Question:
Im currently working on a project which is based on Onion Architecture . The above image Shows the Solution.
In the Infrastructure We have External Service . But the WebAPI has access only to Core .
But in the Web API project i want to access the some of the models exposed by the external services ?
How can we achieve this without adding reference to Infrastructure in the Web API .
Or we implemented Onion Architecture wrong?
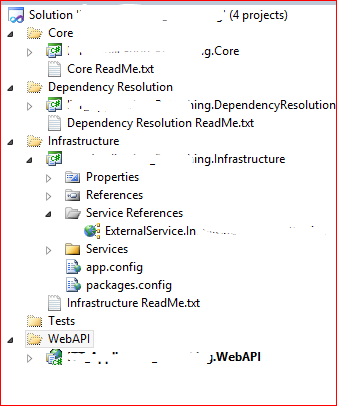
Answer: conceptually you are on the right track, but the implementation isn't a hard a fast rule. to start you don't need 5+ projects at most you need 3 (web ui css/js/views, logic/controllers, code, and tests). and really you probably only need 2 (the application, the tests)
the idea of layers is conceptual, not physical. And there is not a hard and fast rule that says the layers must be completely segregated. rather the core focus of the application is what the application does. as you get into the details of how that is implemented you move to the outer layers.
in this instance you need to access data retrieved from an external service. create an abstraction for the external service 'IExternalServiceAdaptor'. The interface may reside in the domain or server layer, but the implementation might reside in an infrastructure or outer layer where the details of how to call the external service are encapsulated within an implementation of 'IExternalServiceAdaptor'.
If you stick with your physical separation you would have an interface in 'Core' and the implementation in 'Infrstructure'.